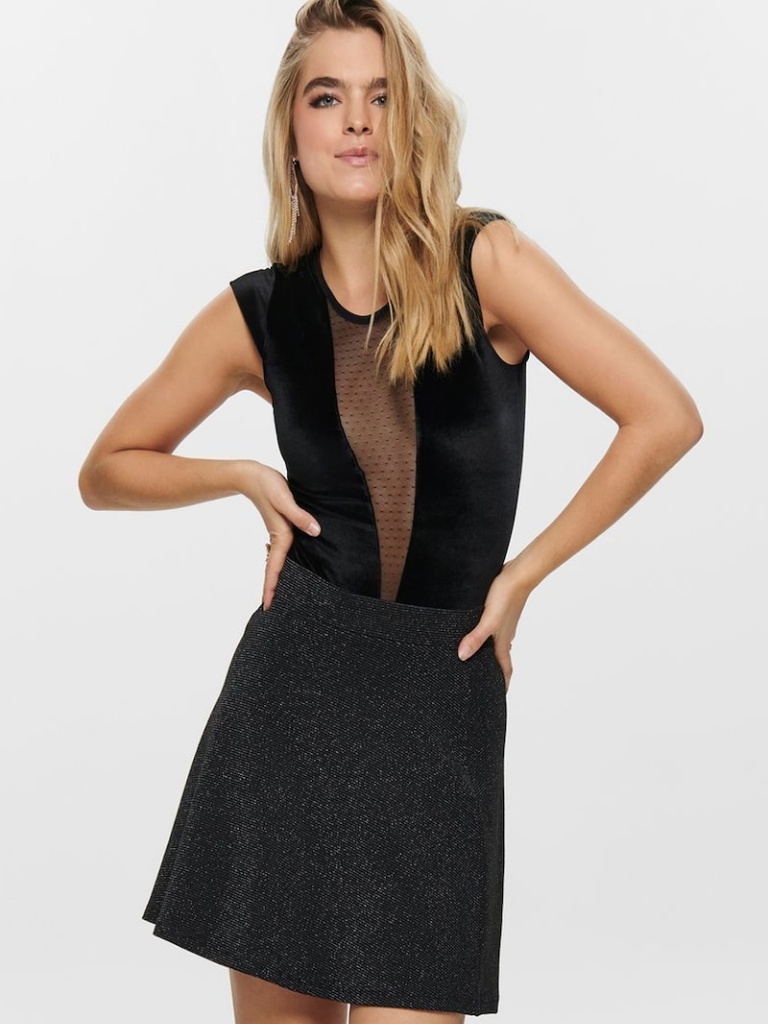
velvet tight sleeveless hip length Fully Tucked in plunge bodysuit